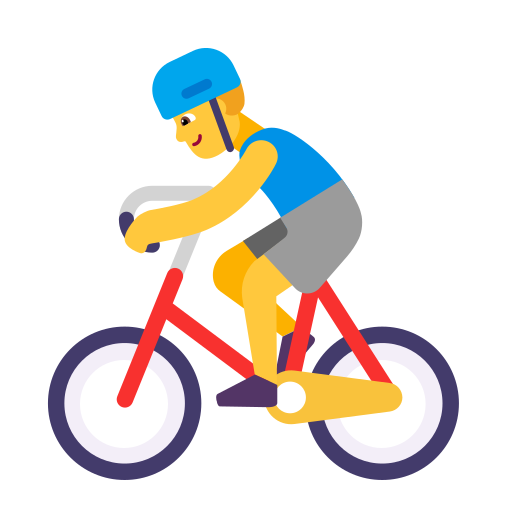
man biking flat default